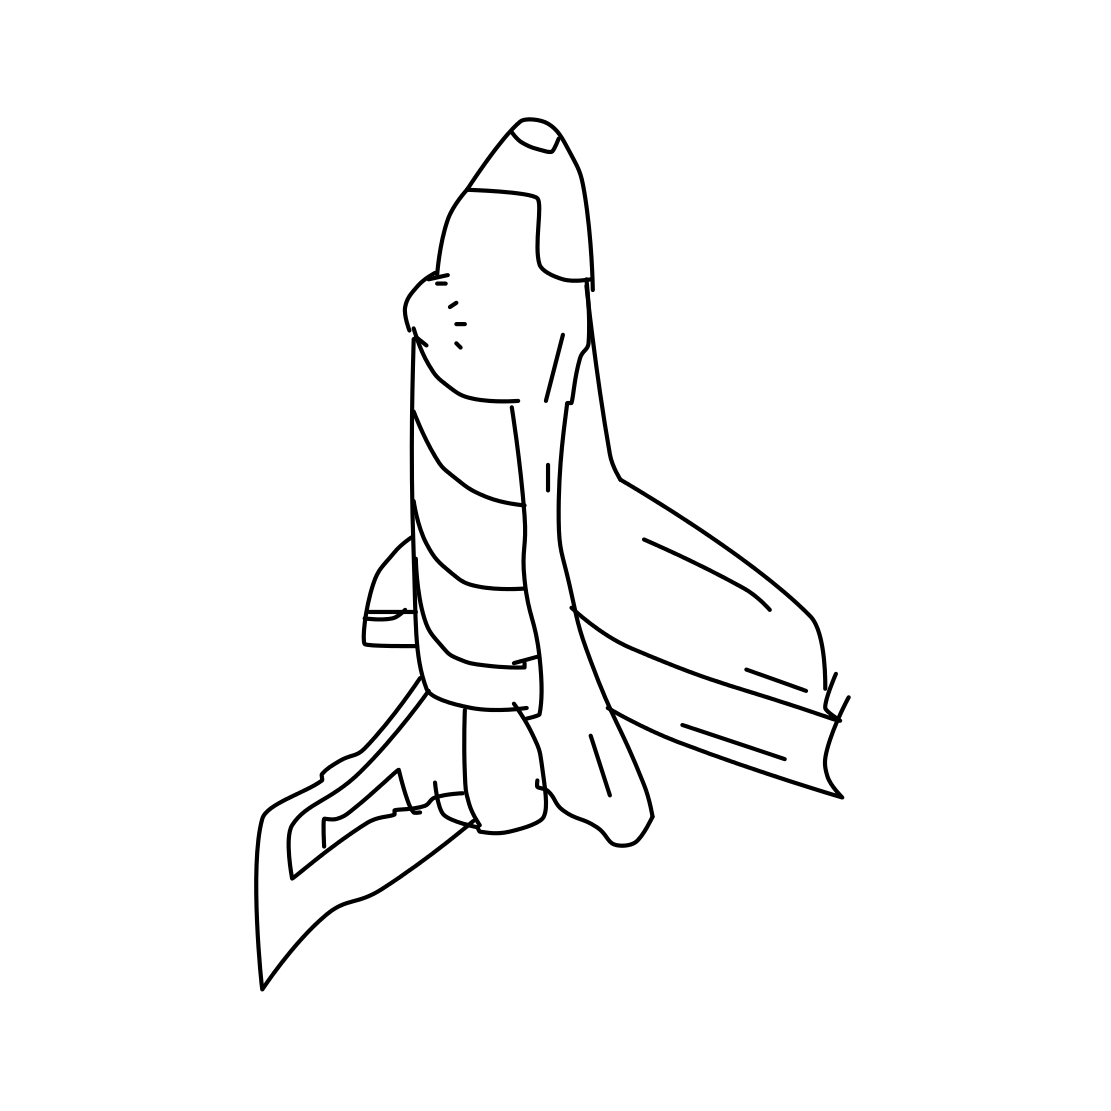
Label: space shuttle